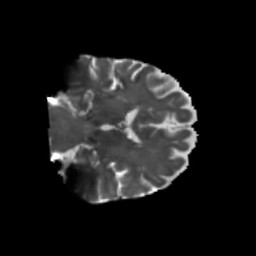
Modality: T2w
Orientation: coronal
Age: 78
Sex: female
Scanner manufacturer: siemens
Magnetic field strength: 3 T
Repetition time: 5.25 s
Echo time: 0.08 s